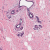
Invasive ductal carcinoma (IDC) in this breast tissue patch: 0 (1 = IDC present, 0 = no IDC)